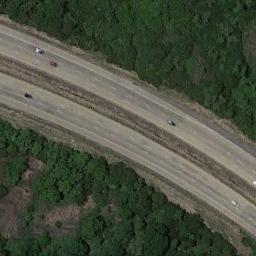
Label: freeway